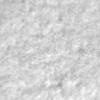
Label: no_change